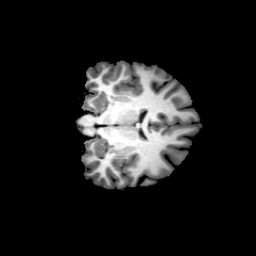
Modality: T1w
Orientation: coronal
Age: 18
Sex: female
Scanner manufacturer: philips
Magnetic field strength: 3 T
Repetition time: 0.0082 s
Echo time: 0.0037 s